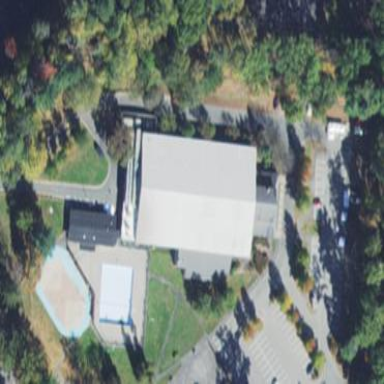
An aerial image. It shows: Building housing ice rink for leisure land. The ice rink is used for both ice skating and ice hockey.